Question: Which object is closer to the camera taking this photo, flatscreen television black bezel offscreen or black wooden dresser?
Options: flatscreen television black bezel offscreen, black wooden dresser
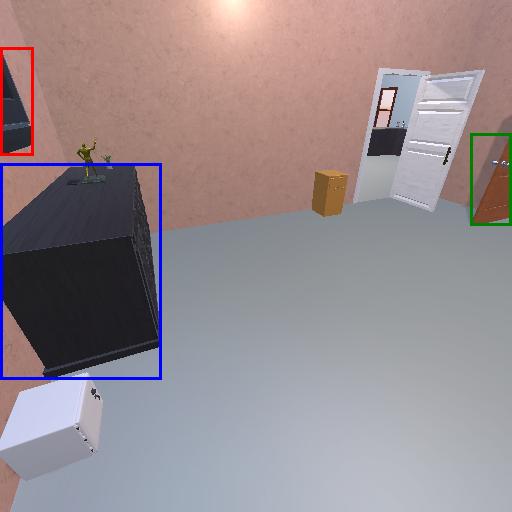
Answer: flatscreen television black bezel offscreen